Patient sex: M
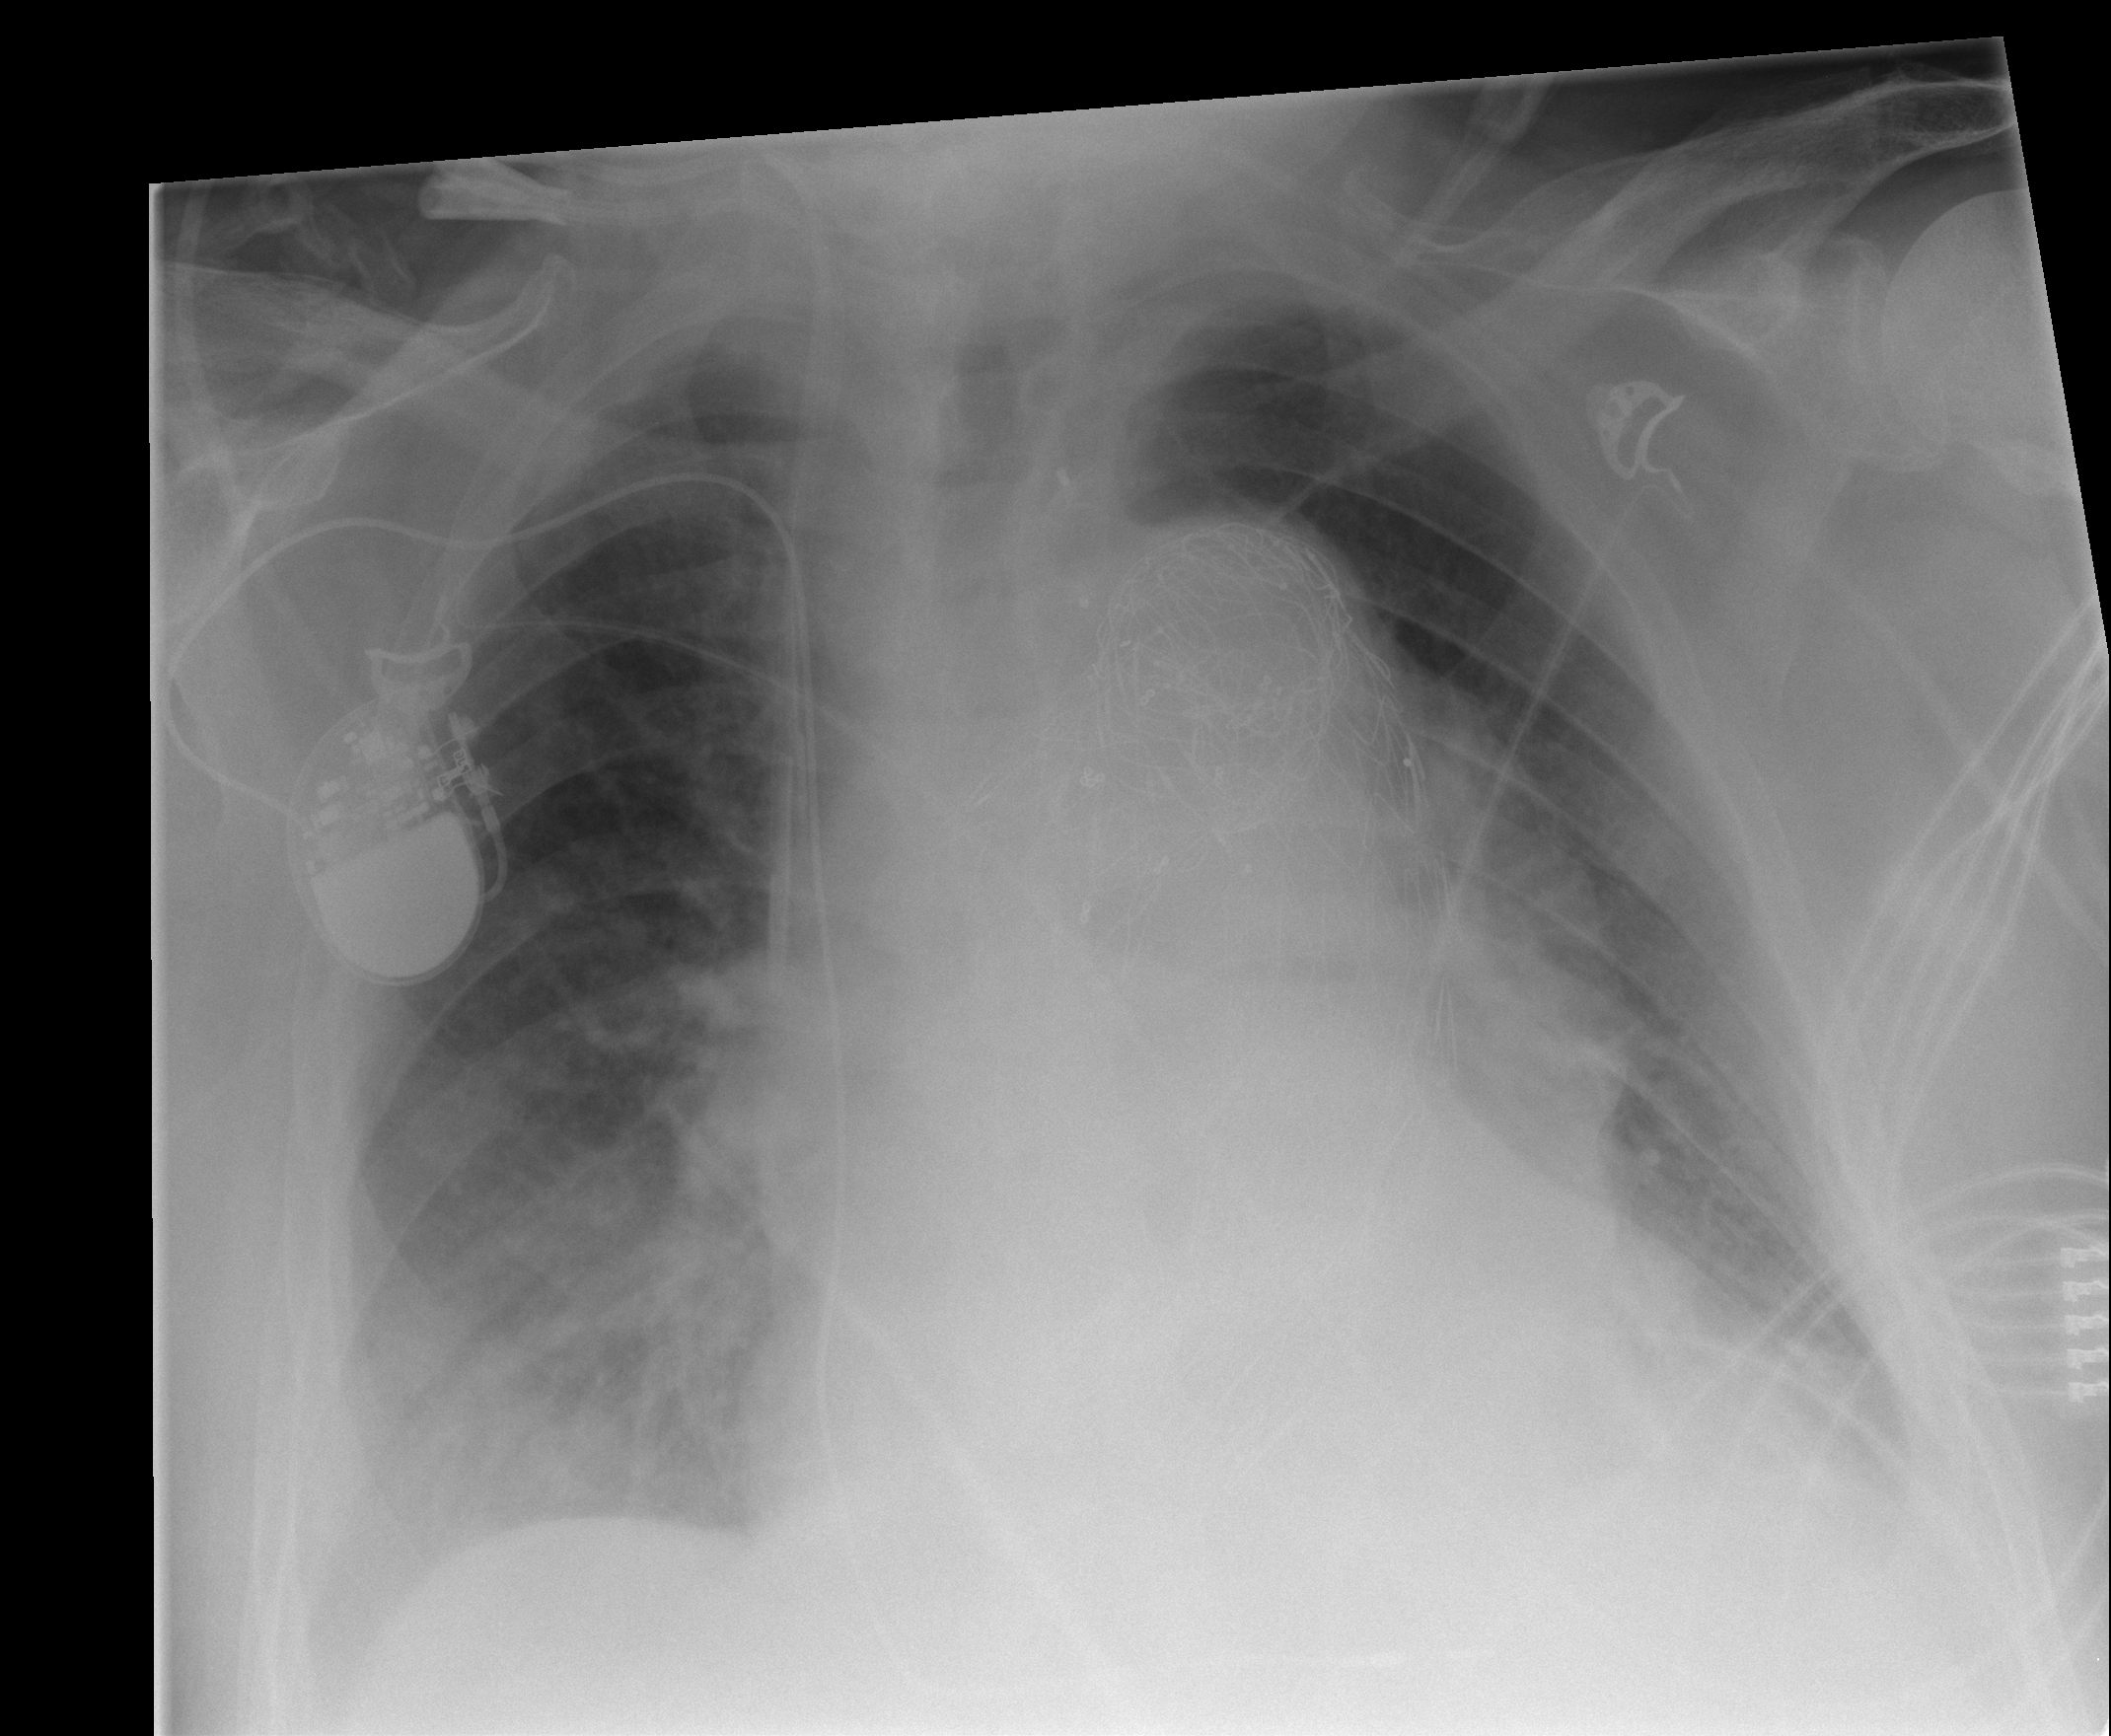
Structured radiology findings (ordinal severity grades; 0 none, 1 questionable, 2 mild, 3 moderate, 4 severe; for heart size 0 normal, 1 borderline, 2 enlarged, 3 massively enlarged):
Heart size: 3
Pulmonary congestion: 3
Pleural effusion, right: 2
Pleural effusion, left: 2
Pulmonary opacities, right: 0
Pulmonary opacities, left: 0
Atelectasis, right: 0
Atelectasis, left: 0